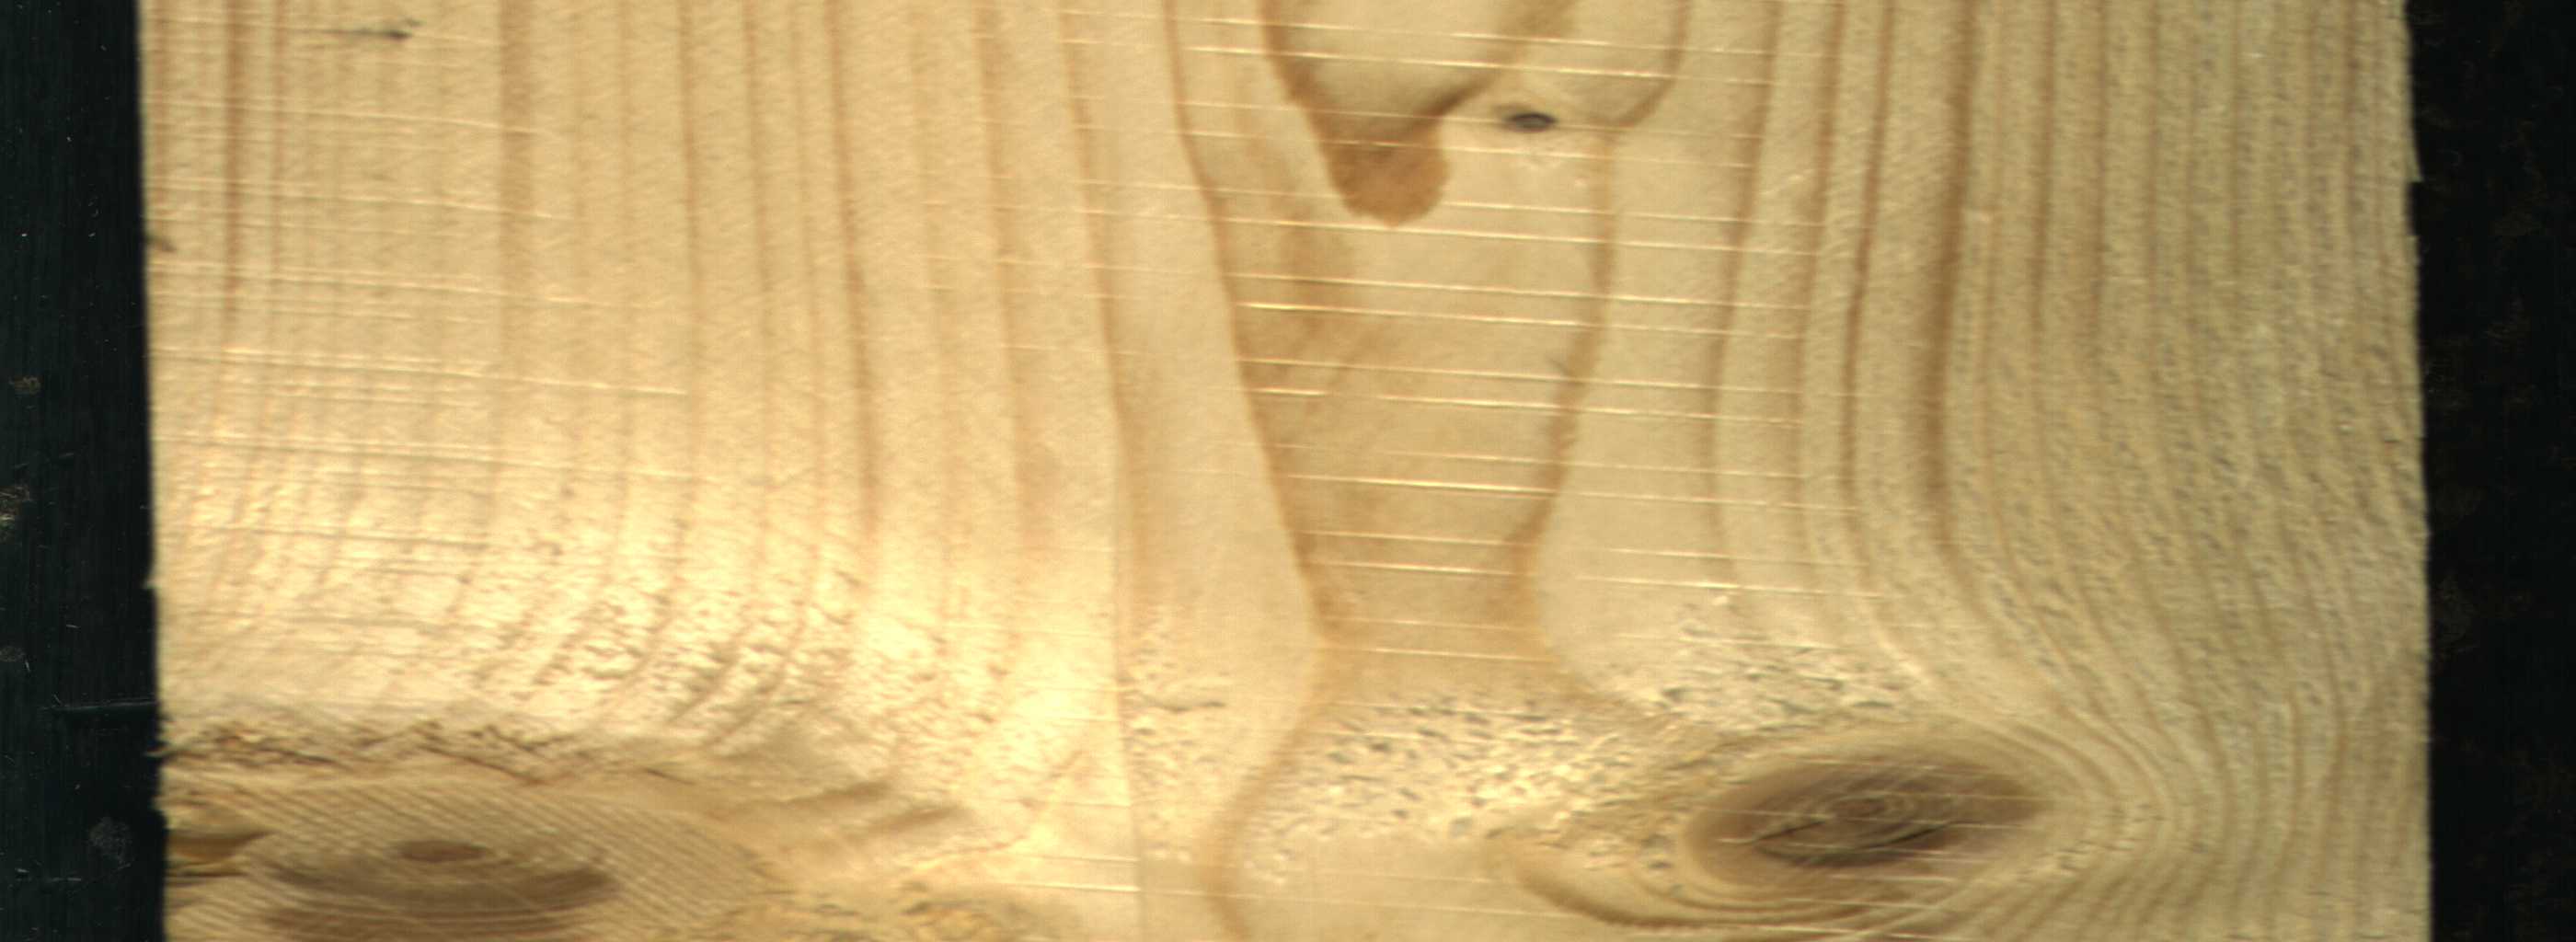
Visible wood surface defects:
Live_Knot
Live_Knot
Live_Knot